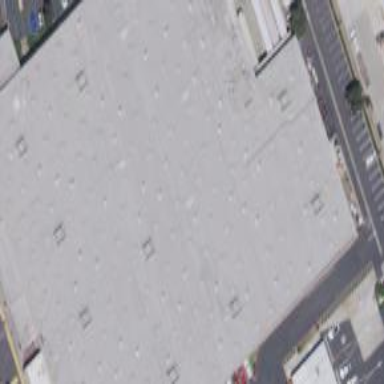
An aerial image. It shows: Wholesale supermarket building.